Question: i am trying to implement simple android application where i am trying to retrieve the database values over php site, but the following code generates error parsing json data.
my php file encoding json is as below
'''
getdeals.php
<?php
$host="localhost"; // Host name
$username="root"; // Mysql username
$password=""; // Mysql password
$db_name="user"; // Database name
$tbl_name="deal"; // Table name
// Connect to server and select databse.
mysql_connect("$host","$username", "$password")or die("cannot connect");
mysql_select_db("$db_name")or die("cannot select DB");
$q=mysql_query("SELECT * FROM deal");
while($e=mysql_fetch_assoc($q))
$output[]=$e;
print(json_encode($output));
mysql_close();
?>
'''
table deal is as below

android class is as below
'''
public class JsonConnect extends Activity {
InputStream is;
@Override
public void onCreate(Bundle savedInstanceState) {
super.onCreate(savedInstanceState);
setContentView(R.layout.activity_json_connect);
addListenerOnbutton();
Thread t = new Thread() {
public void run() {
getDeals();
}
};
t.start();
}
@Override
public boolean onCreateOptionsMenu(Menu menu) {
getMenuInflater().inflate(R.menu.activity_json_connect, menu);
return true;
}
public void addListenerOnbutton() {
final Context context = this;
Button home = (Button)findViewById(R.id.button1);
home.setOnClickListener(new OnClickListener() {
@Override
public void onClick(View v) {
finish();
}
});
}
public void getDeals() {
String result = "";
//the year data to send
//ArrayList<NameValuePair> nameValuePairs = new ArrayList<NameValuePair>();
//nameValuePairs.add(new BasicNameValuePair("year","1980"));
//http post
try{
HttpClient httpclient = new DefaultHttpClient();
HttpPost httppost = new HttpPost("http://10.0.2.2/dealnow/getdeals.php");
//httppost.setEntity(new UrlEncodedFormEntity(nameValuePairs));
HttpResponse response = httpclient.execute(httppost);
HttpEntity entity = response.getEntity();
is = entity.getContent();
}
catch(Exception e){
Log.e("log_tag", "Error in http connection "+e.toString());
}
//convert response to string
try{
BufferedReader reader = new BufferedReader(new InputStreamReader(is,"iso-8859-1"),8);
StringBuilder sb = new StringBuilder();
String line = null;
while ((line = reader.readLine()) != null) {
sb.append(line + "
");
}
is.close();
result=sb.toString();
}catch(Exception e){
Log.e("log_tag", "Error converting result "+e.toString());
}
//parse json data
try{
JSONArray jArray = new JSONArray(result);
for(int i=0;i<jArray.length();i++){
JSONObject json_data = jArray.getJSONObject(i);
Log.i("log_tag","dealid: "+json_data.getString("deal_id")+
", hotel name: "+json_data.getString("hotel_name")+
", valid date: "+json_data.getInt("valid_date")+
", location: "+json_data.getString("location")+
", website: "+json_data.getString("website")
);
}
}
catch(JSONException e){
Log.e("log_tag", "Error parsing data "+e.toString());
}
}
}
'''
and finally logcat output is
'''
05-11 01:23:08.767: D/dalvikvm(435): GC_EXPLICIT freed 24K, 4% free 6582K/6855K, paused 7ms+4ms
05-11 01:29:24.164: V/TLINE(497): new: android.text.TextLine@4065aa30
05-11 01:29:24.757: D/dalvikvm(497): GC_CONCURRENT freed 115K, 4% free 6560K/6791K, paused 5ms+14ms
05-11 01:29:24.764: E/log_tag(497): Error parsing data org.json.JSONException: Value <br of type java.lang.String cannot be converted to JSONArray
05-11 01:29:24.844: V/TLINE(497): new: android.text.TextLine@4065d8e0
05-11 01:34:12.147: D/dalvikvm(497): GC_EXPLICIT freed 48K, 4% free 6524K/6791K, paused 7ms+3ms
'''
how can i get the desired values of the table
please help.
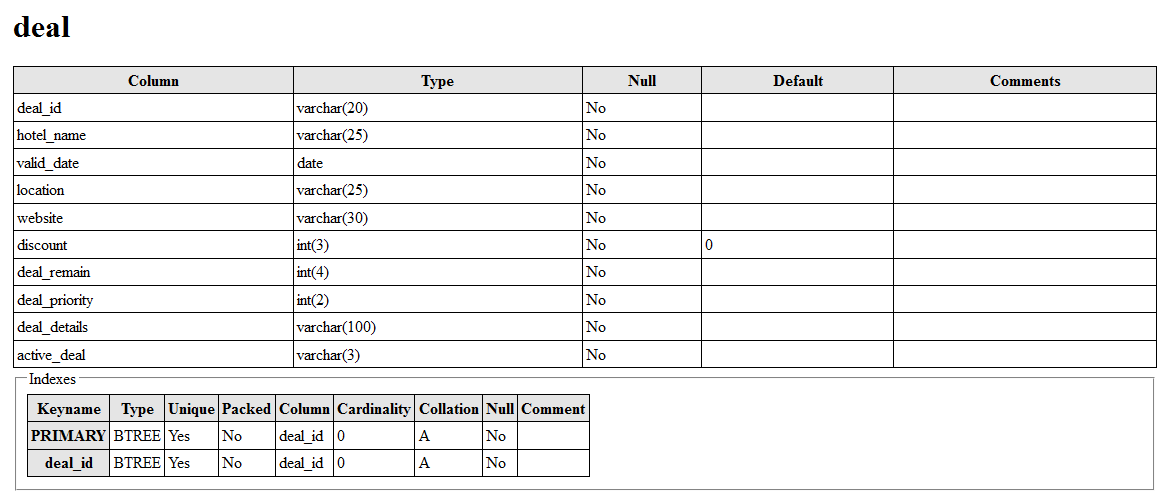
Answer: The response returned by PHP script is not in valid JSON format.
You need to put '$output=array();' somewhere before the while loop